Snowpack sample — Buffalo Mountain, Silverthorne, Colorado, USA (2/22/26, 2:02 PM MST)
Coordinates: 39.622, -106.113
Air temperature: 33 °F
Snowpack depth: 63 cm
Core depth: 20 cm
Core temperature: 23 °F
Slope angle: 11°, slope face: 116°
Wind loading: low
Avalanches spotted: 0
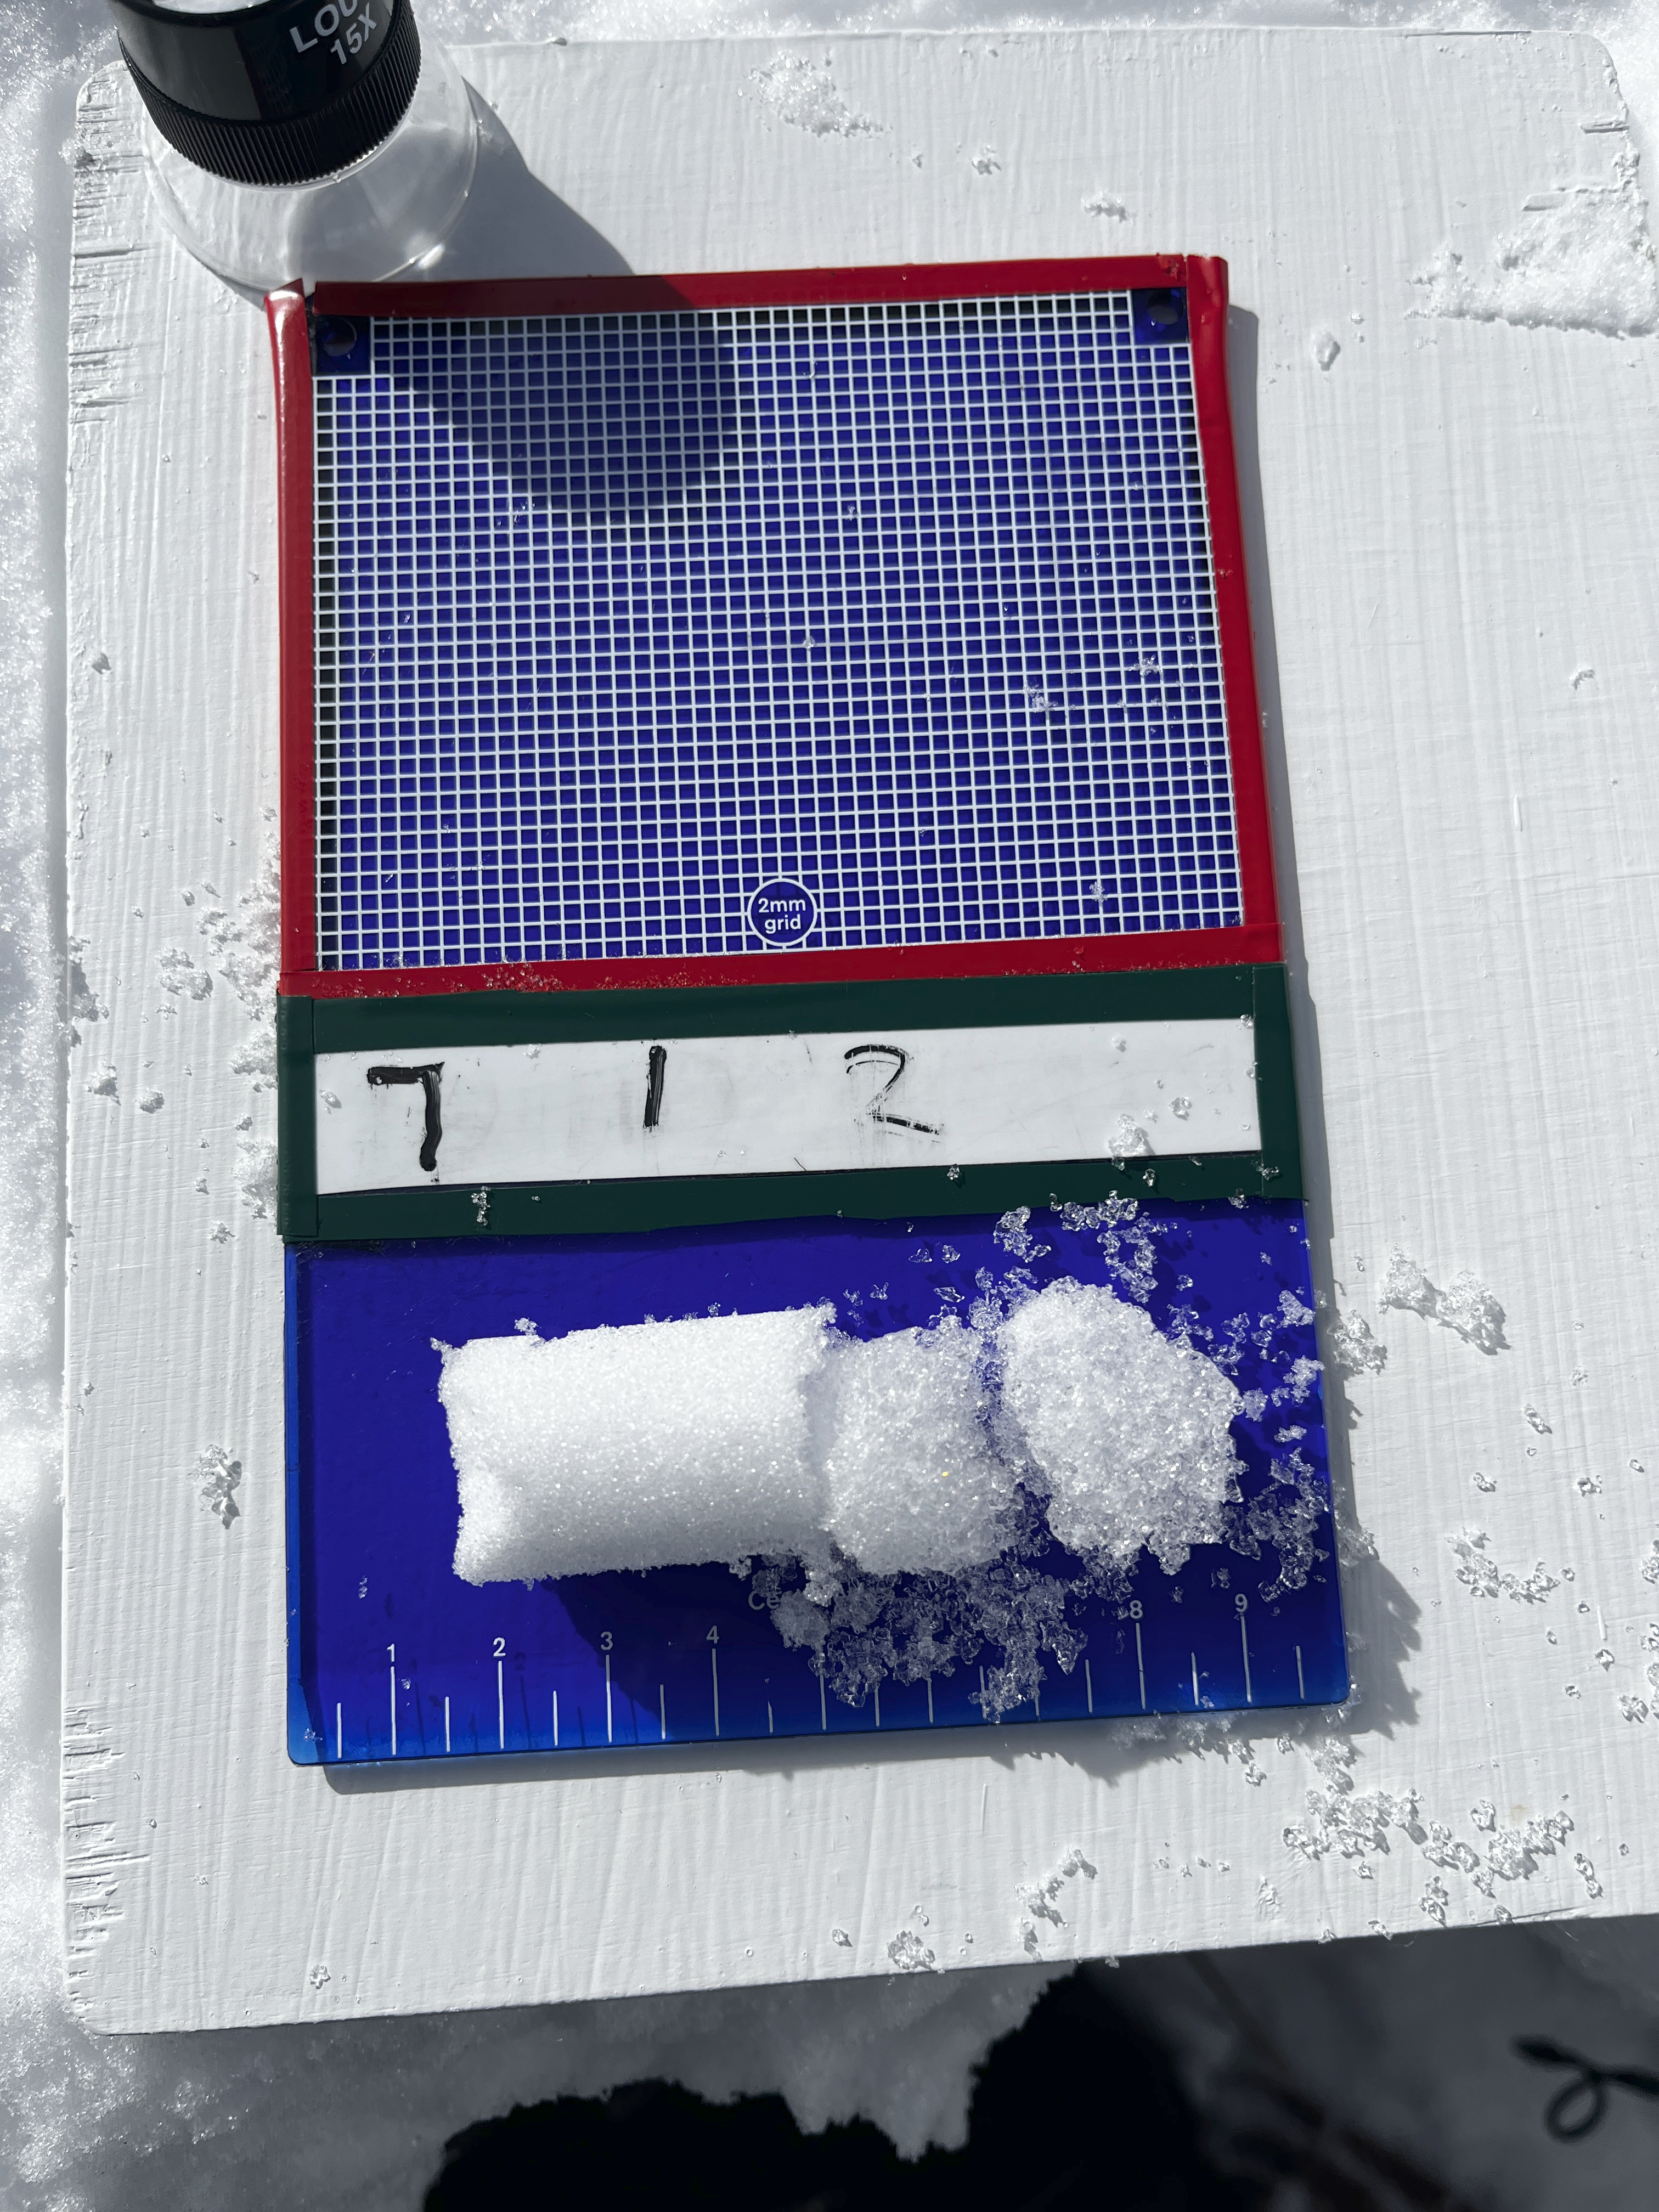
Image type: crystal_card
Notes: In a firebreak similar to site 1, minimal wind loading with no spotted avalanches (not many faces in view though)